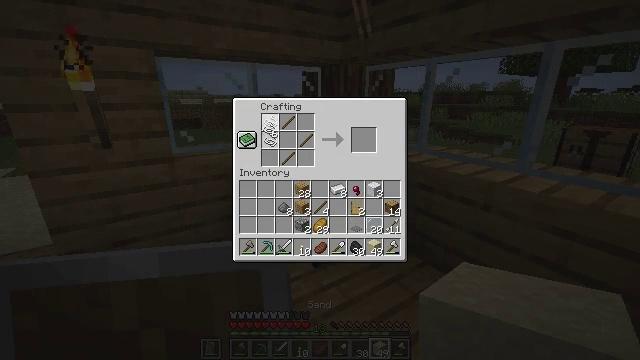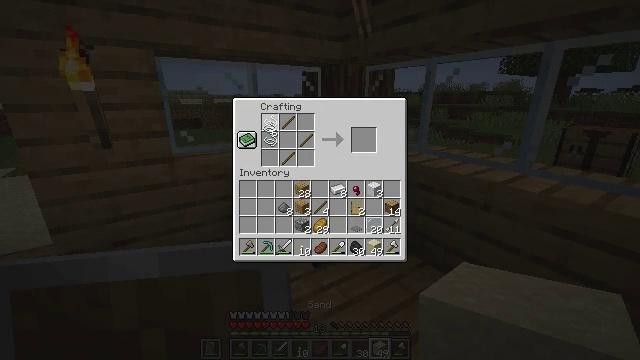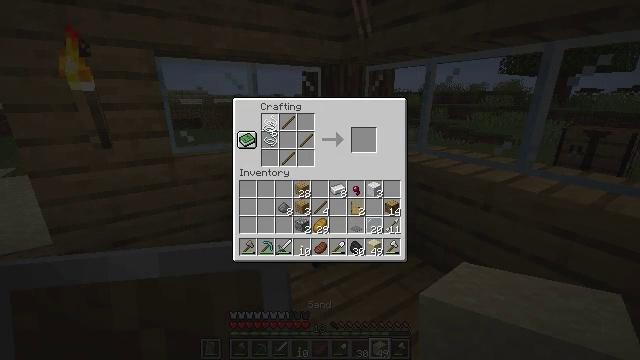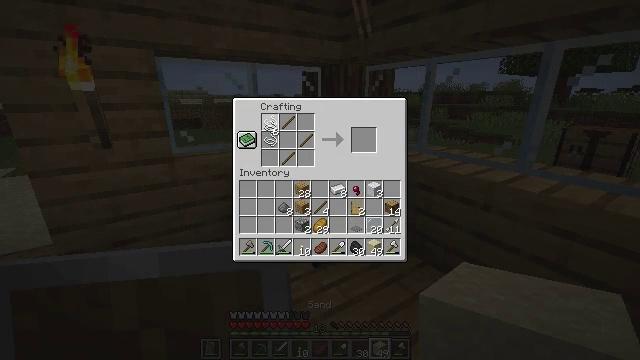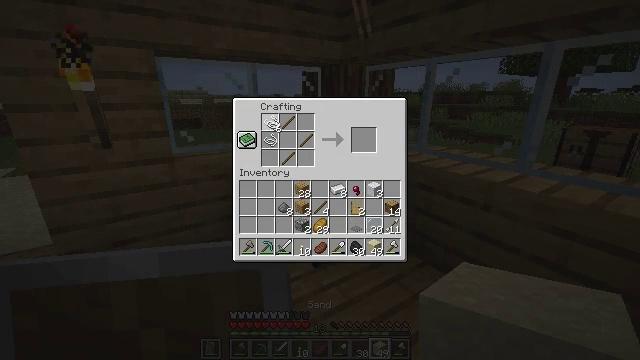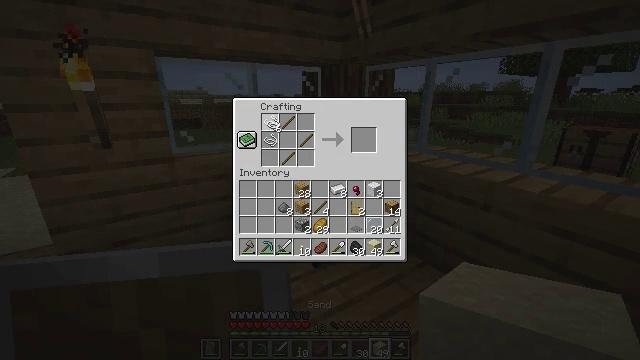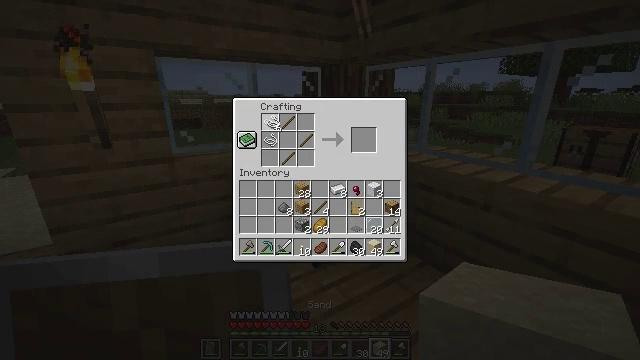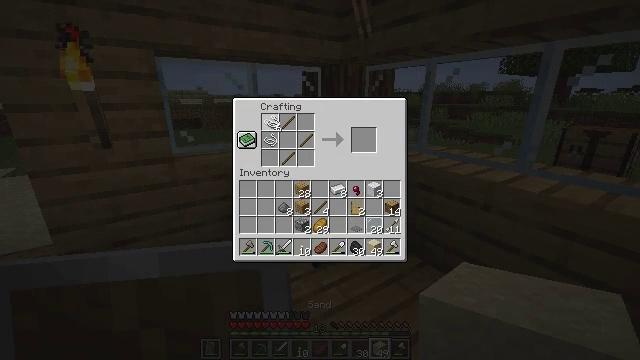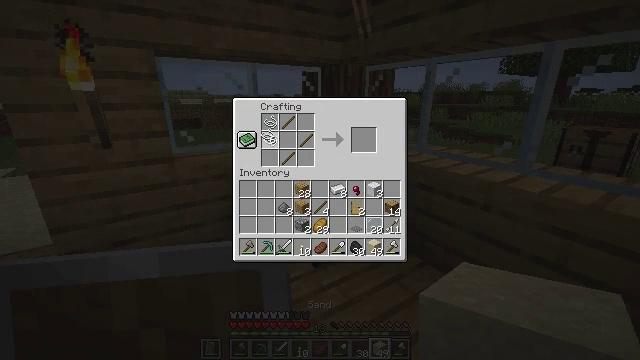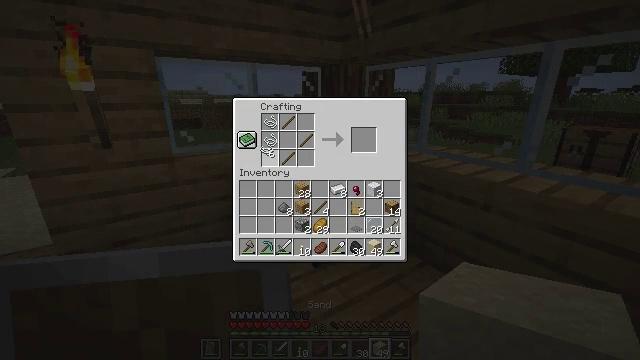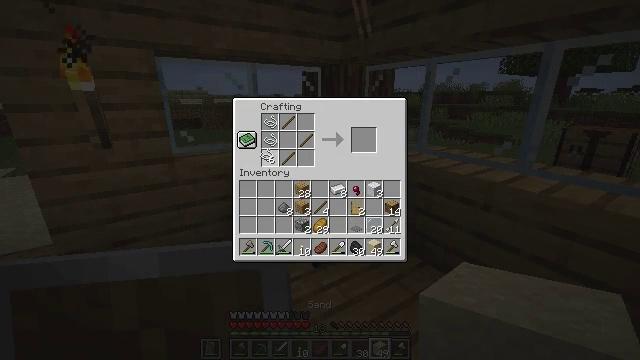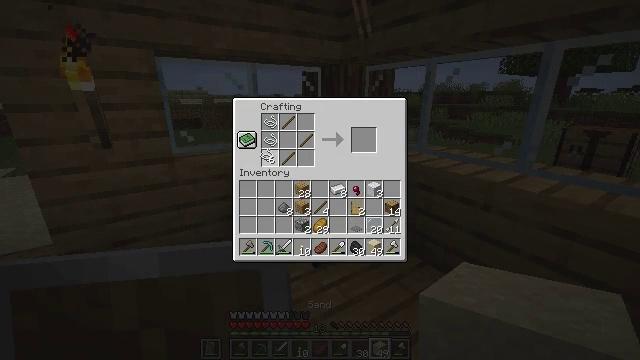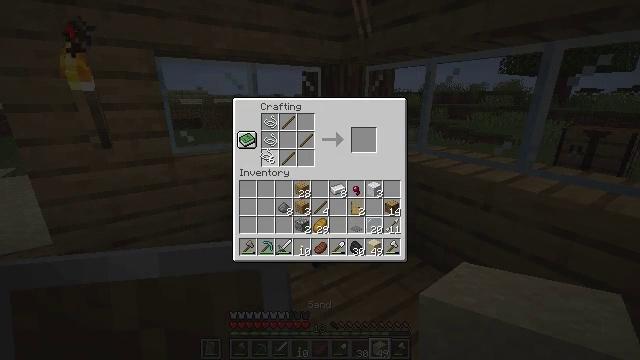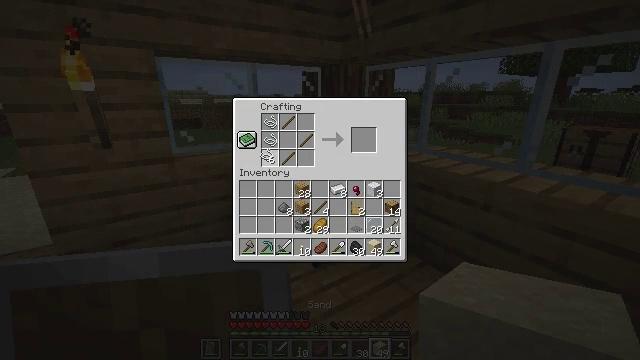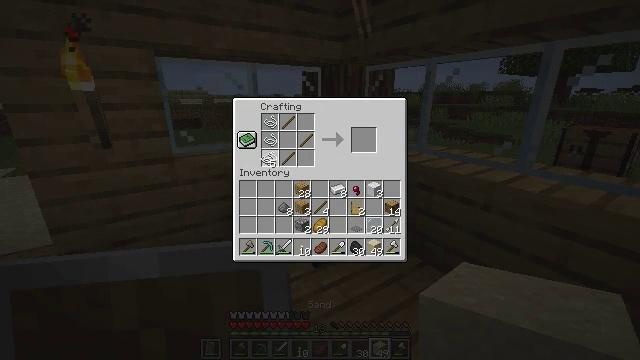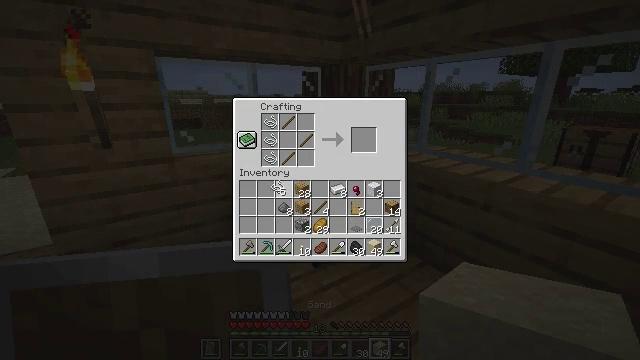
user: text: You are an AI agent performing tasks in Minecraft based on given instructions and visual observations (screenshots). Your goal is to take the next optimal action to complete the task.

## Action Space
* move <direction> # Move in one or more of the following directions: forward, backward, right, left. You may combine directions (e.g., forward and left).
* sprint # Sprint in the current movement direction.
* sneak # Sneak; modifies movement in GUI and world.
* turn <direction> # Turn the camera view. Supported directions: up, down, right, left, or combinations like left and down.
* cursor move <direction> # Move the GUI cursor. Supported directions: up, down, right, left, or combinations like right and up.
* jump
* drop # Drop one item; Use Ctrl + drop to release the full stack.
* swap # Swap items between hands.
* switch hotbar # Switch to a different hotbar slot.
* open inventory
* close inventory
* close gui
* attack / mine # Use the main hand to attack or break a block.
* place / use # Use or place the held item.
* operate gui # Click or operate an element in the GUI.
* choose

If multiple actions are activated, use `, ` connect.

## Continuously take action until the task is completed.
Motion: motion action
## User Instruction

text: Use string and sticks to craft a bow.
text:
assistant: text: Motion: no_op
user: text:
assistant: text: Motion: no_op
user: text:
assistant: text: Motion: no_op
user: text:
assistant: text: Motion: no_op
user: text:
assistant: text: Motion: no_op
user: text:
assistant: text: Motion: no_op
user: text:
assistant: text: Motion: no_op
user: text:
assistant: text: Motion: cursor move down
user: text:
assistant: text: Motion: cursor move down
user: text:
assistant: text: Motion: no_op
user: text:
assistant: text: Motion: choose
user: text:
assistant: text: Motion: choose
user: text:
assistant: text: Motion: choose
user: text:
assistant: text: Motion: no_op
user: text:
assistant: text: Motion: cursor move right and down
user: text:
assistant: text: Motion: cursor move down
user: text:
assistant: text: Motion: no_op
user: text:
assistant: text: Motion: no_op
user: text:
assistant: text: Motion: cursor move left
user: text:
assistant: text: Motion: cursor move left
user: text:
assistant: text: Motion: no_op
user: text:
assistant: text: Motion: no_op
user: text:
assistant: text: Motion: operate gui
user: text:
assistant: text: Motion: operate gui
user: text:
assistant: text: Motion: no_op
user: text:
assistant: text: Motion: cursor move right and up
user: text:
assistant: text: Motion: cursor move right and up
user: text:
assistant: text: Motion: sneak, cursor move right and up
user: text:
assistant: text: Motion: sneak, cursor move right and up
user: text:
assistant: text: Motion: sneak